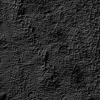
Atmospheric dust classification: not_dusty